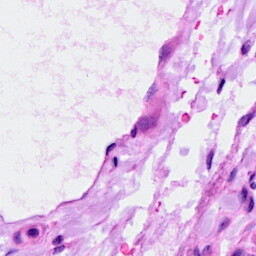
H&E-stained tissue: Ovarian